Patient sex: F
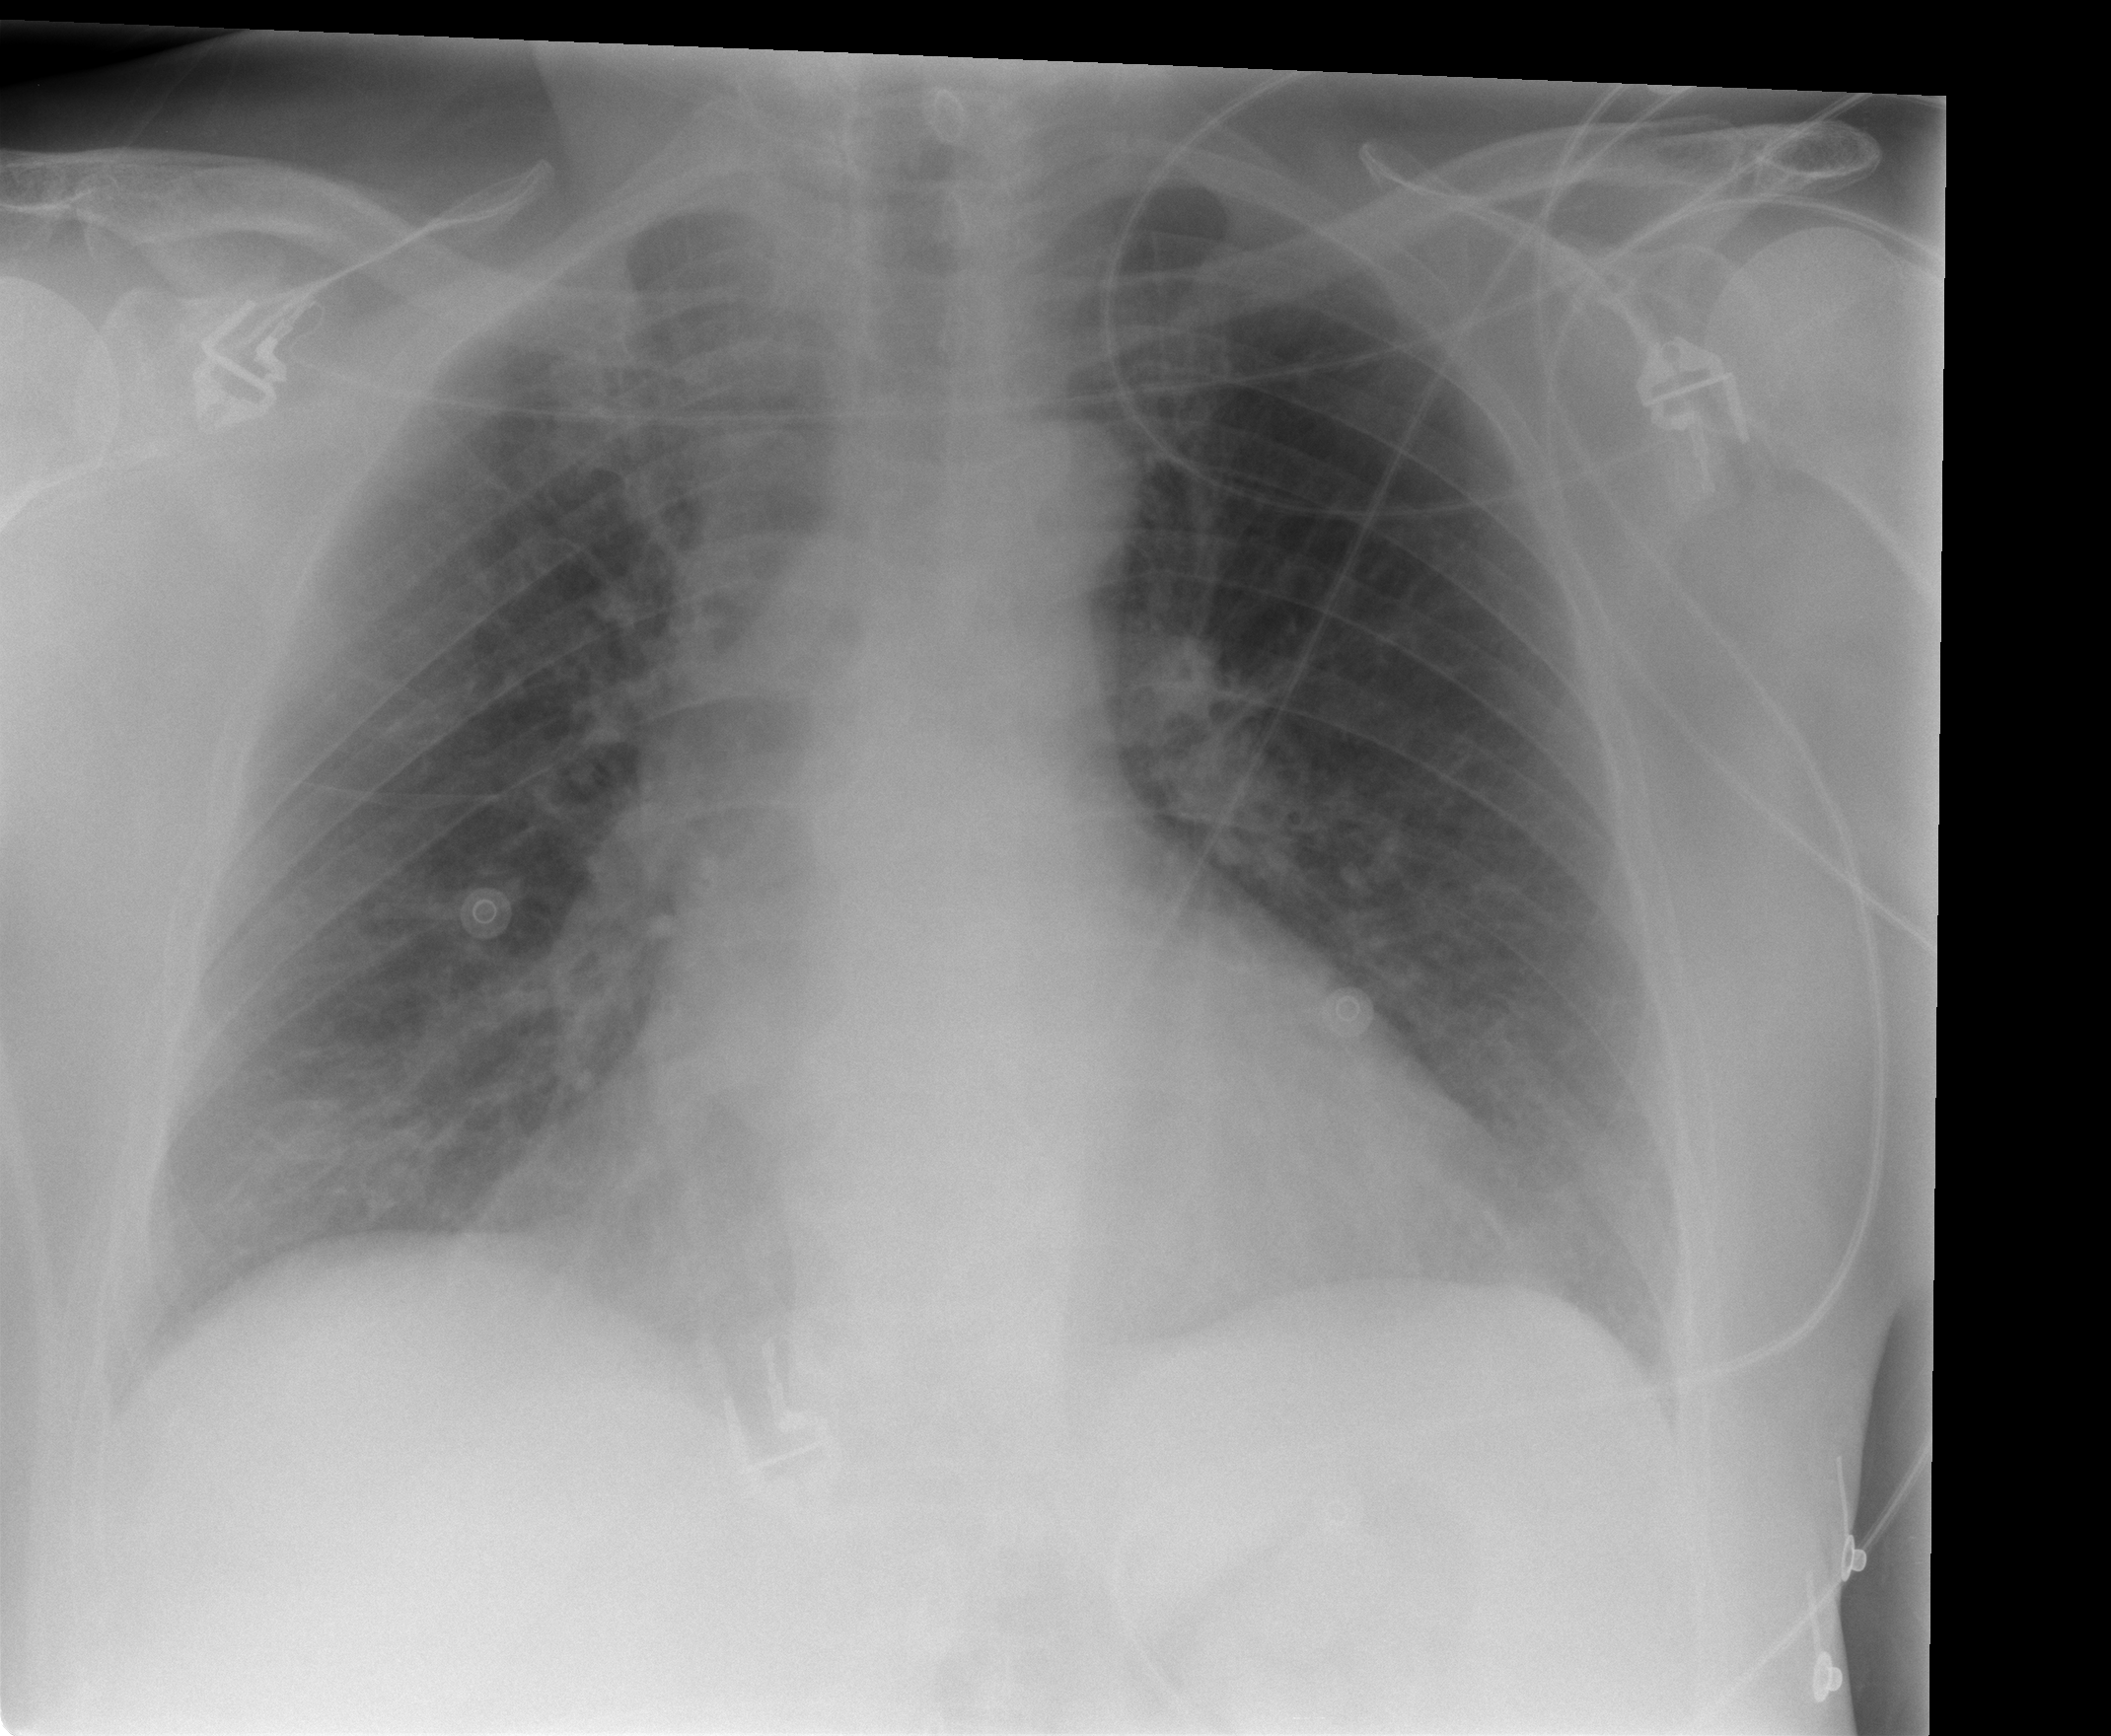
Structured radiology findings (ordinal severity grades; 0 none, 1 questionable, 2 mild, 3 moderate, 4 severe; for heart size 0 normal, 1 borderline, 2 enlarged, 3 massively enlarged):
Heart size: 0
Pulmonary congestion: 0
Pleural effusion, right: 0
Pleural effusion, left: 0
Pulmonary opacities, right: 2
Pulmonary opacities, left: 2
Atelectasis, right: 0
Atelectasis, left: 0